Chest X-ray. View position: PA
Patient age: 64
Patient sex: M
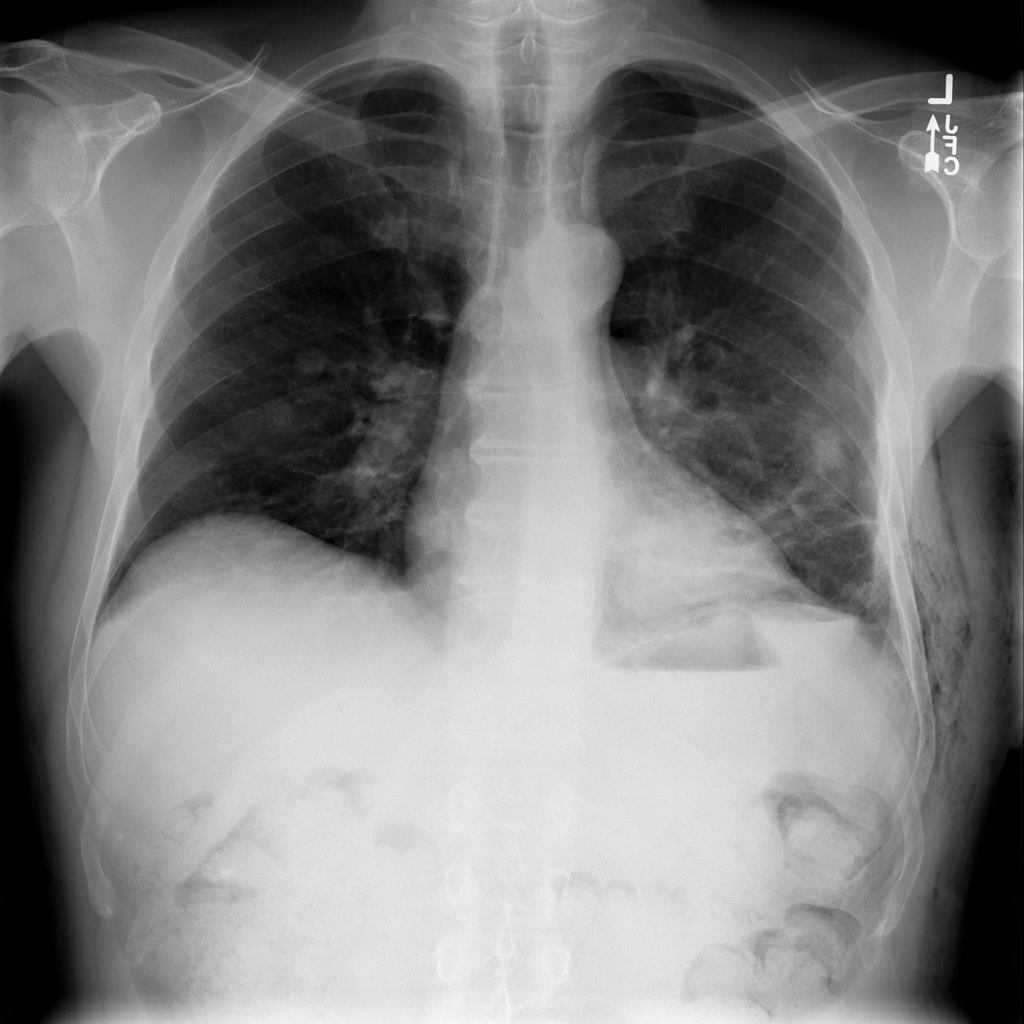
Finding: Pneumothorax